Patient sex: M
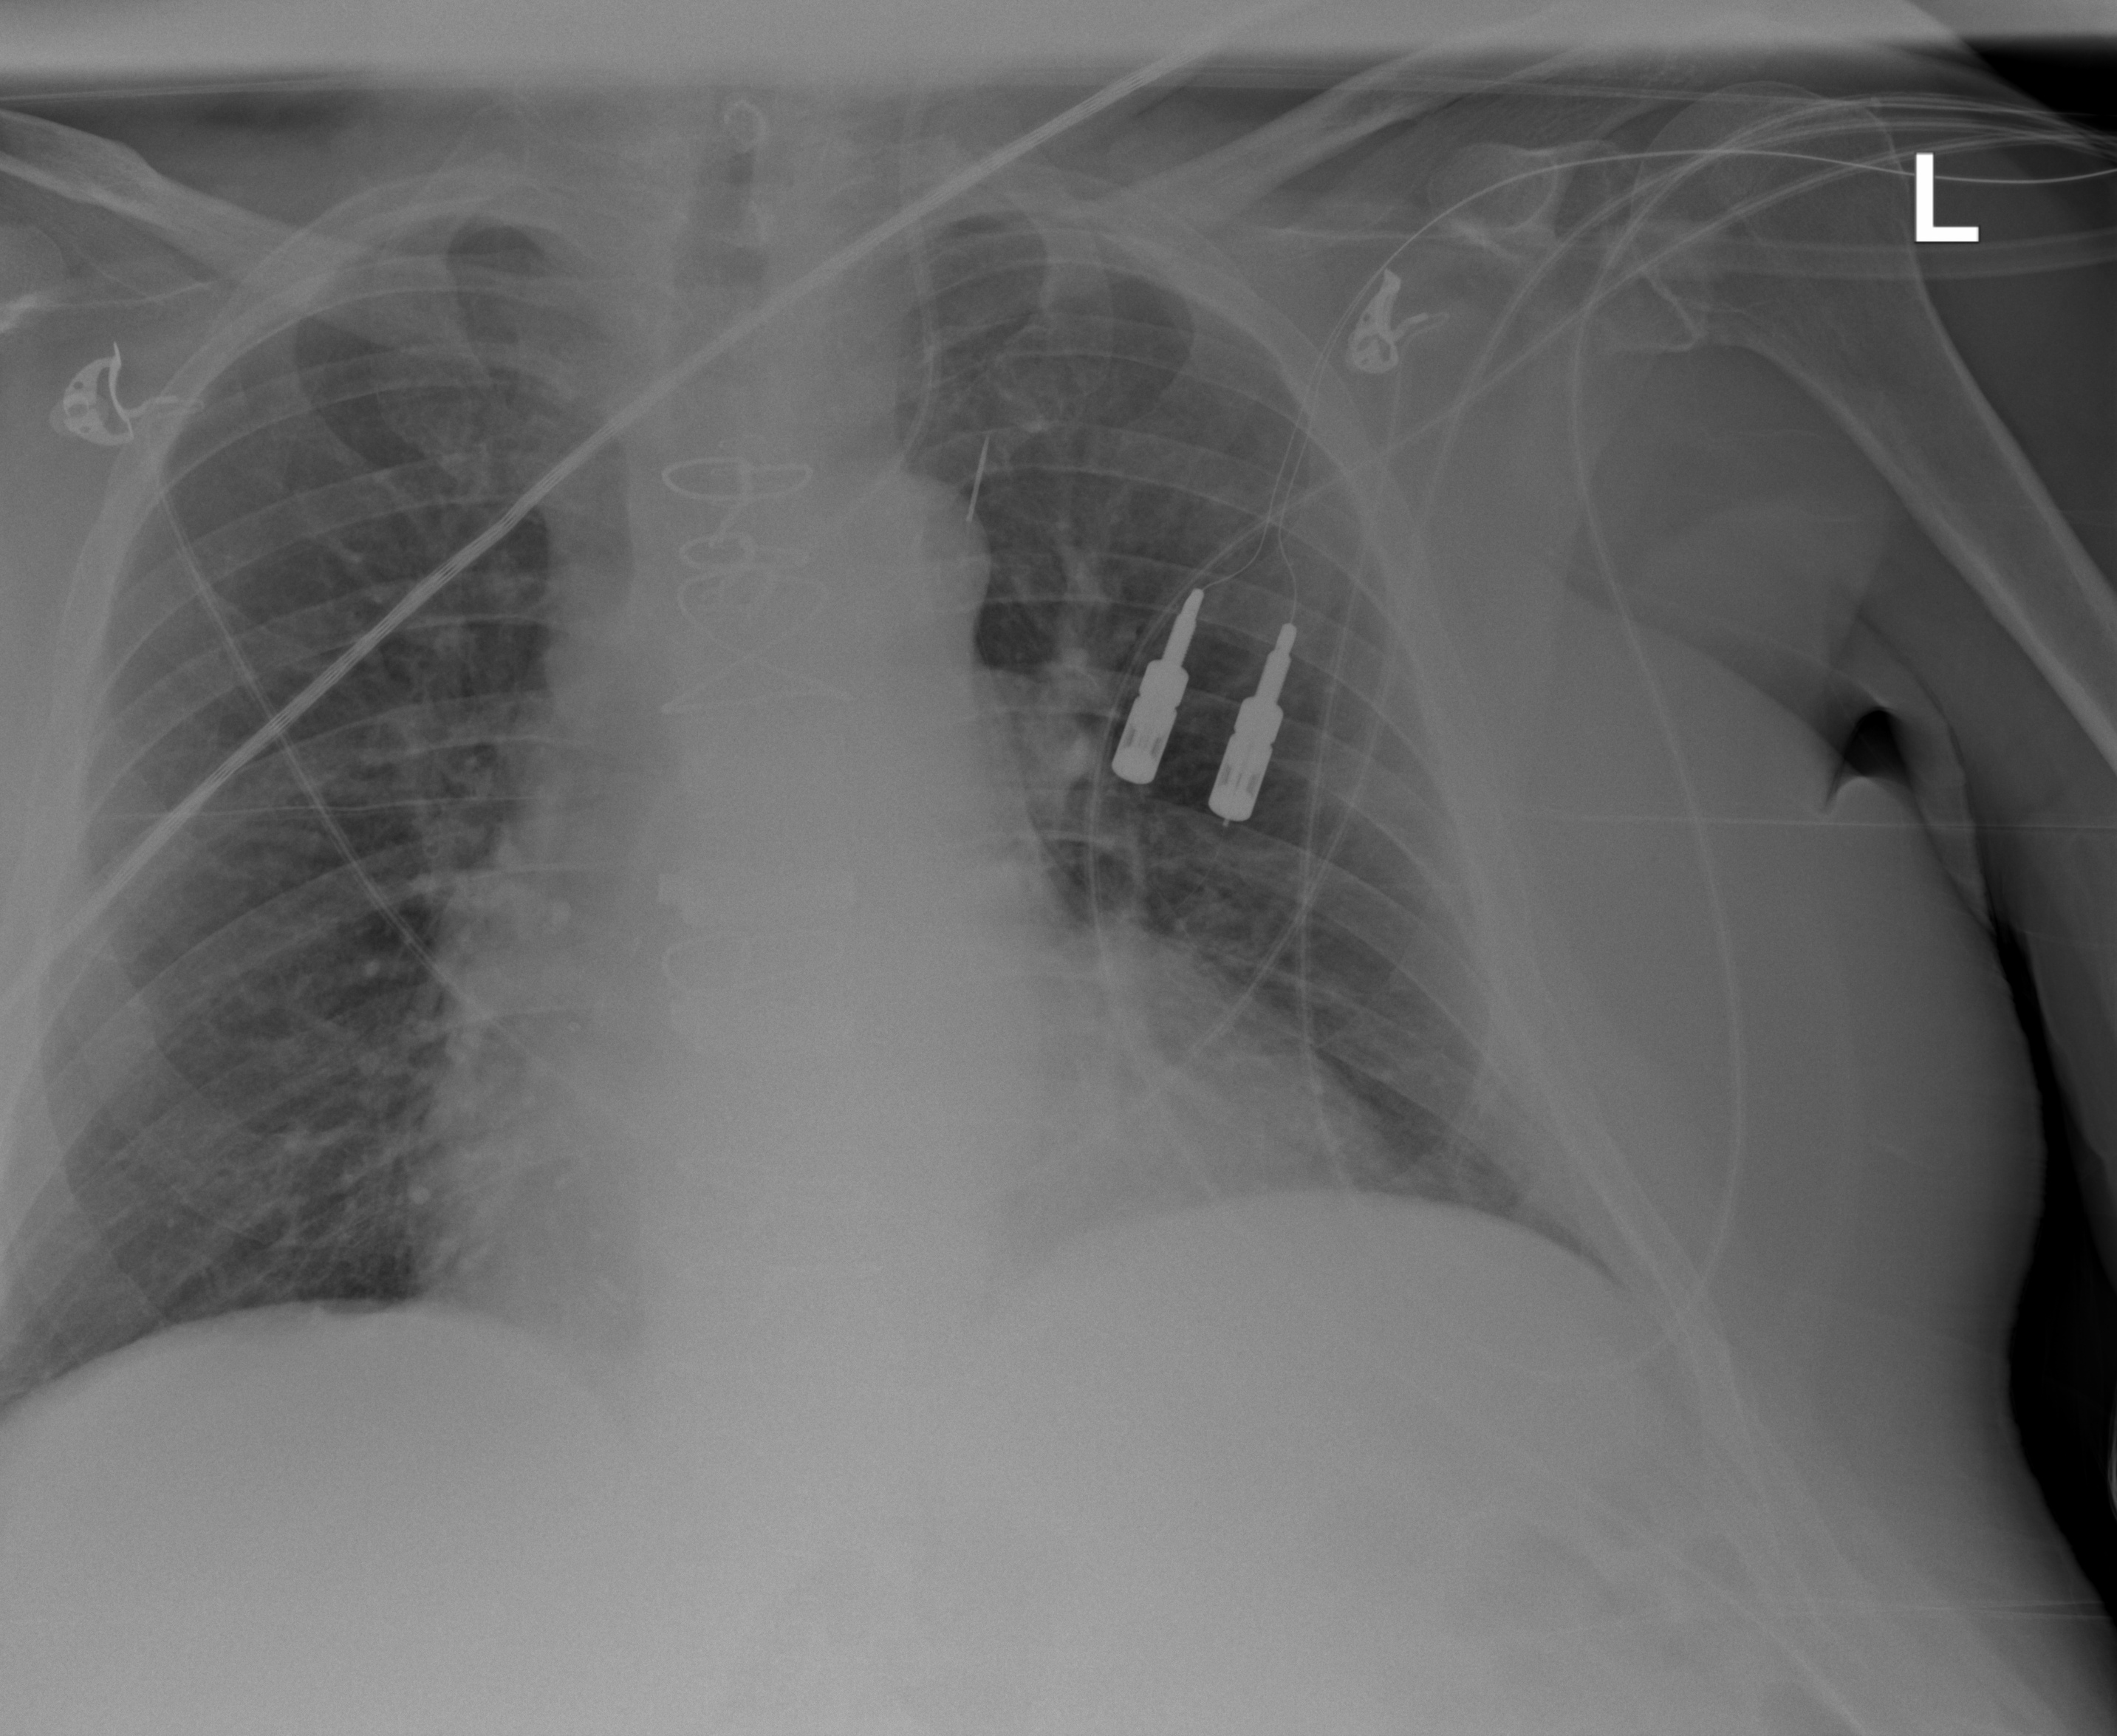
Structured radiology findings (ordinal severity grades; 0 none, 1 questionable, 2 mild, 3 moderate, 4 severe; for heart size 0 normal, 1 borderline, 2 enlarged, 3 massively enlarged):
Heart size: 0
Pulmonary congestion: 0
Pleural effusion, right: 0
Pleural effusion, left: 0
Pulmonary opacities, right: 0
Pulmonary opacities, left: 0
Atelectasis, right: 0
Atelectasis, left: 1